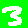
Digit: 3